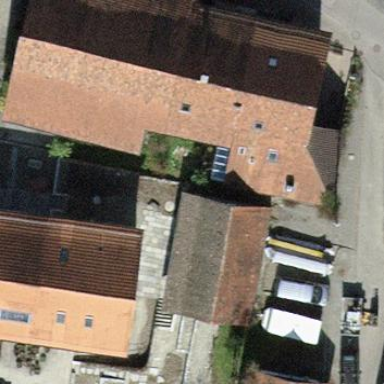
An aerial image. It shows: Shed building.